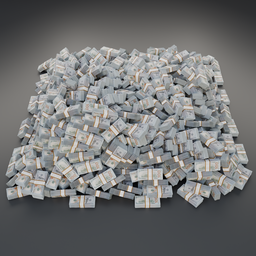
Label: tools